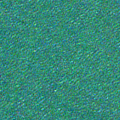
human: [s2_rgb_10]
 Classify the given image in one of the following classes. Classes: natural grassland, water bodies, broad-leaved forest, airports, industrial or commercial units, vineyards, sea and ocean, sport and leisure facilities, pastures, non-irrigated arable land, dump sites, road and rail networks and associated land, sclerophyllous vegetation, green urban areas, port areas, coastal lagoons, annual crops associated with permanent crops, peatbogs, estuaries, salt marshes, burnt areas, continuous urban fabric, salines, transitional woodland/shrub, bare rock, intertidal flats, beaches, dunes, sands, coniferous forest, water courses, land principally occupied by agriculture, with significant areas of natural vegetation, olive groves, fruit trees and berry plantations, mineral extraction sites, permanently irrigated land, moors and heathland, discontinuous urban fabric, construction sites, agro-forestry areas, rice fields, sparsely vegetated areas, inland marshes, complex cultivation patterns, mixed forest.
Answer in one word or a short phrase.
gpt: sea and ocean